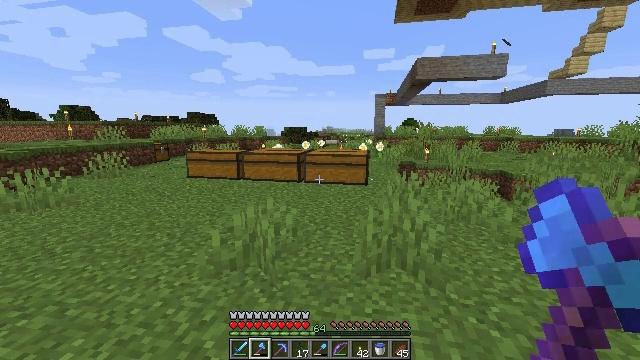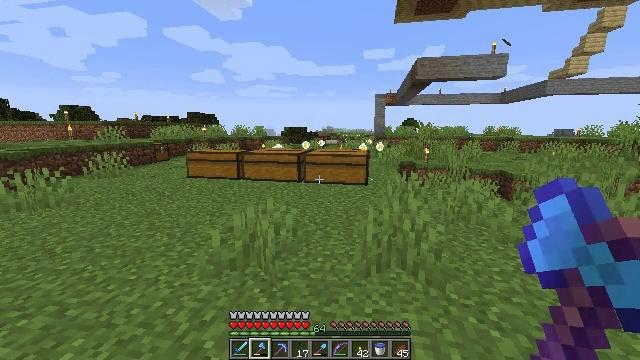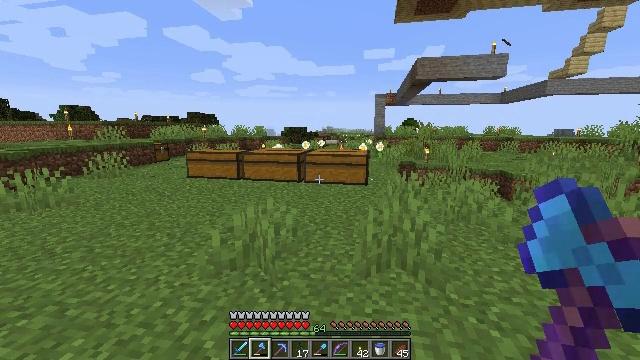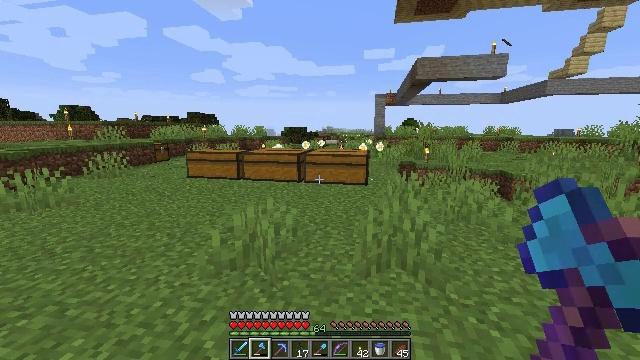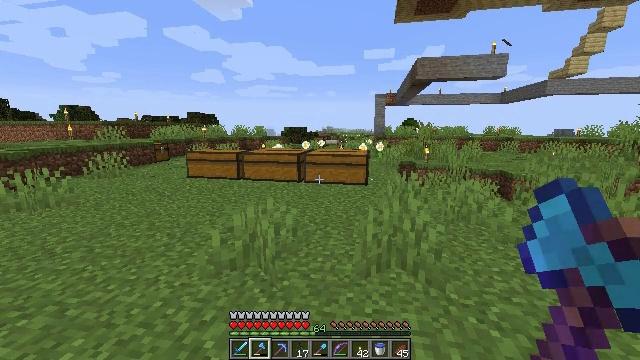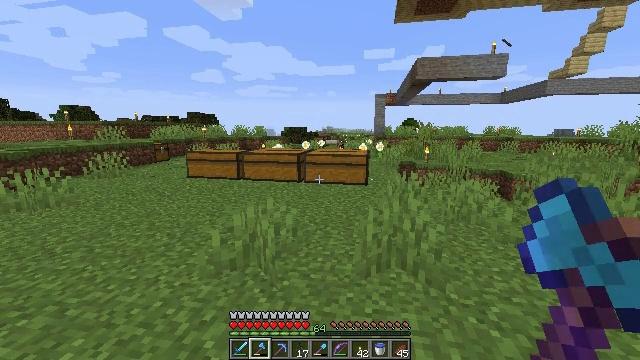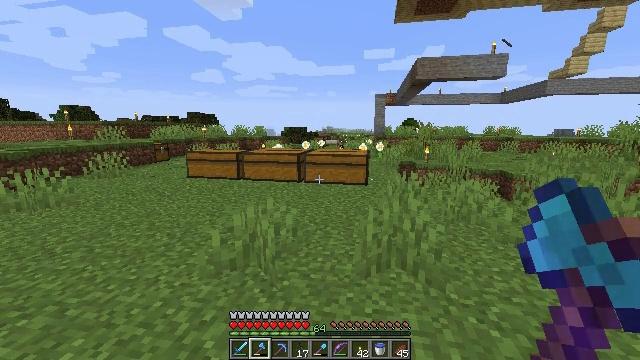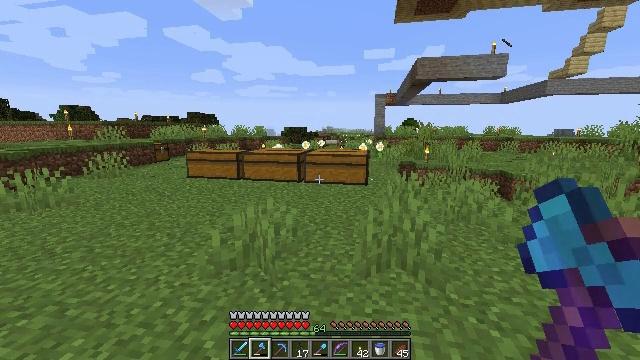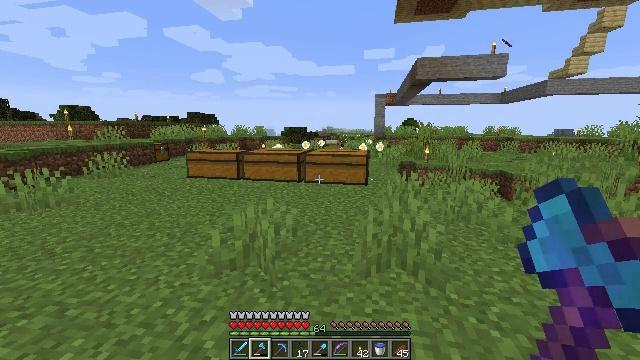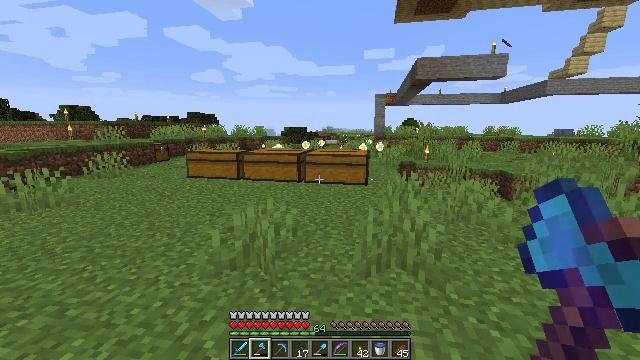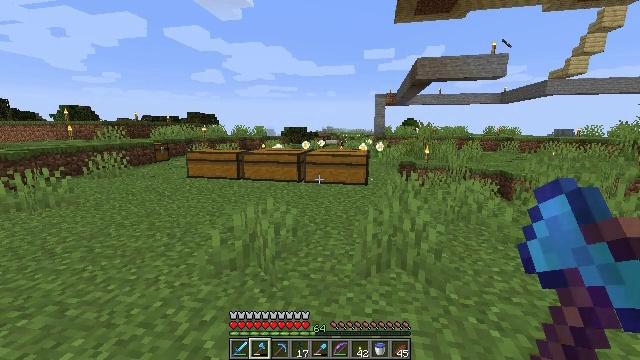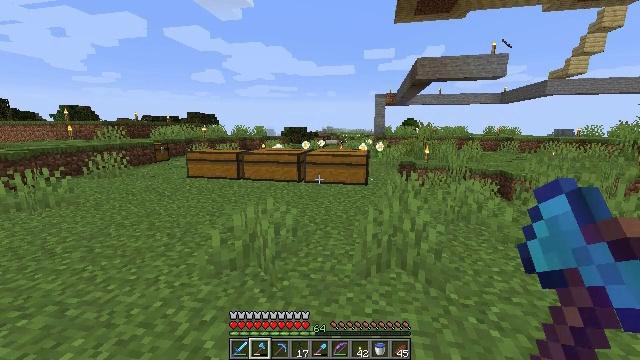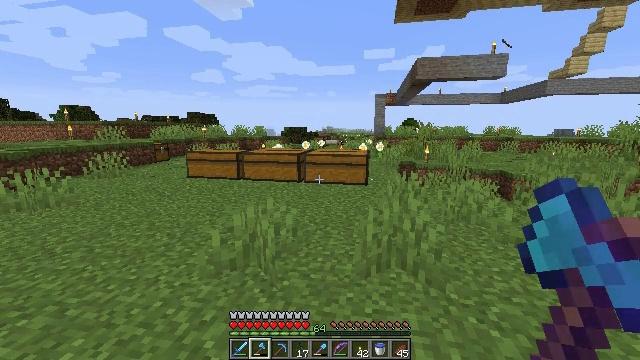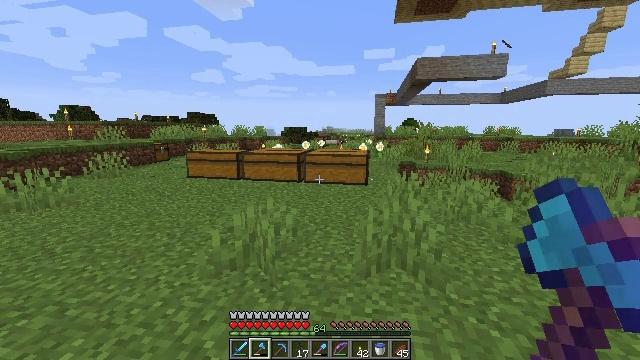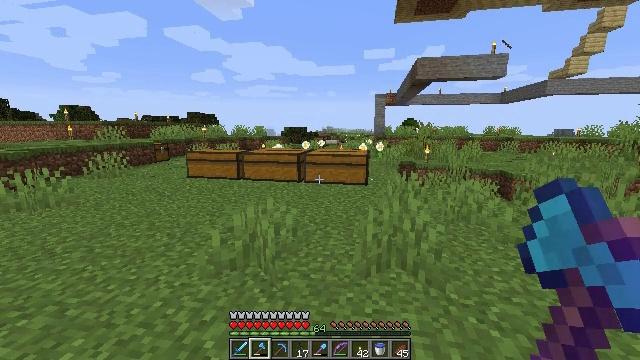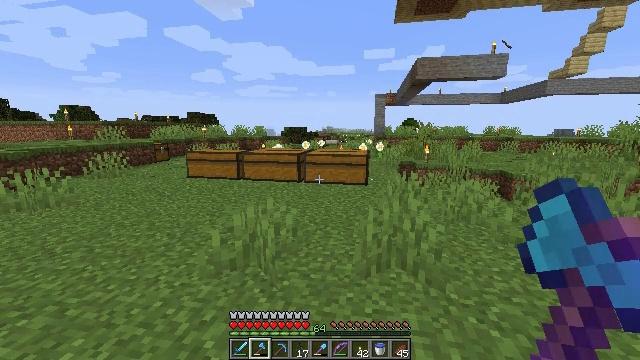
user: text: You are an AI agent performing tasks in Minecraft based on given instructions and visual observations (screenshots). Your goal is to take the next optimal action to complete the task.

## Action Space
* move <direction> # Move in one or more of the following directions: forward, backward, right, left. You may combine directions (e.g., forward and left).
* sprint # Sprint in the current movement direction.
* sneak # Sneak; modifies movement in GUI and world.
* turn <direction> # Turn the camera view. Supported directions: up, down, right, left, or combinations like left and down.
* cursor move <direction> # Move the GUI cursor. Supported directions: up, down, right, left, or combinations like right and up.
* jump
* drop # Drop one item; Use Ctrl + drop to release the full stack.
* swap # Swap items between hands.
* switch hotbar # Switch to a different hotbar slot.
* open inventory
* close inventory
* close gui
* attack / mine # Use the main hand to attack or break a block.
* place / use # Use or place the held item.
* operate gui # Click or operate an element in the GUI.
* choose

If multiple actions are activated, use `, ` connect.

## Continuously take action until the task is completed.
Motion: motion action
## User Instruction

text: Remove a diamond axe from the inventory.
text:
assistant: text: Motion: no_op
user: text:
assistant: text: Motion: no_op
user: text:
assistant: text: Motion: no_op
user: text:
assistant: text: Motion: no_op
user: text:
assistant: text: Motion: no_op
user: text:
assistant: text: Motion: no_op
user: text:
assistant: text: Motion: no_op
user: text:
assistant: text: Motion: no_op
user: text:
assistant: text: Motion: no_op
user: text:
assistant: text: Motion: no_op
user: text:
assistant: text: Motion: no_op
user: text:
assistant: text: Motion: no_op
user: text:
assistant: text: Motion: no_op
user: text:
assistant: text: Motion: no_op
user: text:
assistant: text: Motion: no_op
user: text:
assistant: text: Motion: no_op
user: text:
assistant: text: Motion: no_op
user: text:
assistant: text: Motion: no_op
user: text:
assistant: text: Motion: no_op
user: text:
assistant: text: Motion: no_op
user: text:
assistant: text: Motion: no_op
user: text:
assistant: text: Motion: no_op
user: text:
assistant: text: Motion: no_op
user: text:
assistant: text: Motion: no_op
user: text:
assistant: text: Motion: no_op
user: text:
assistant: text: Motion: no_op
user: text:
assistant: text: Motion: no_op
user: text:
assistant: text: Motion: no_op
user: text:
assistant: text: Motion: no_op
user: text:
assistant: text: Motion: no_op